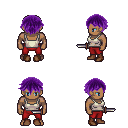
a pixel art fantasy rpg character, male body template, human, dark skin, white pirate shirt, red pants, purple short bangs hairstyle, brown shoes, dagger, four views (front, back, left, right), 2x2 character sprite sheet, small pixel art, hard edges, no anti-aliasing